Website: home-depot
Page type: customer-info-address
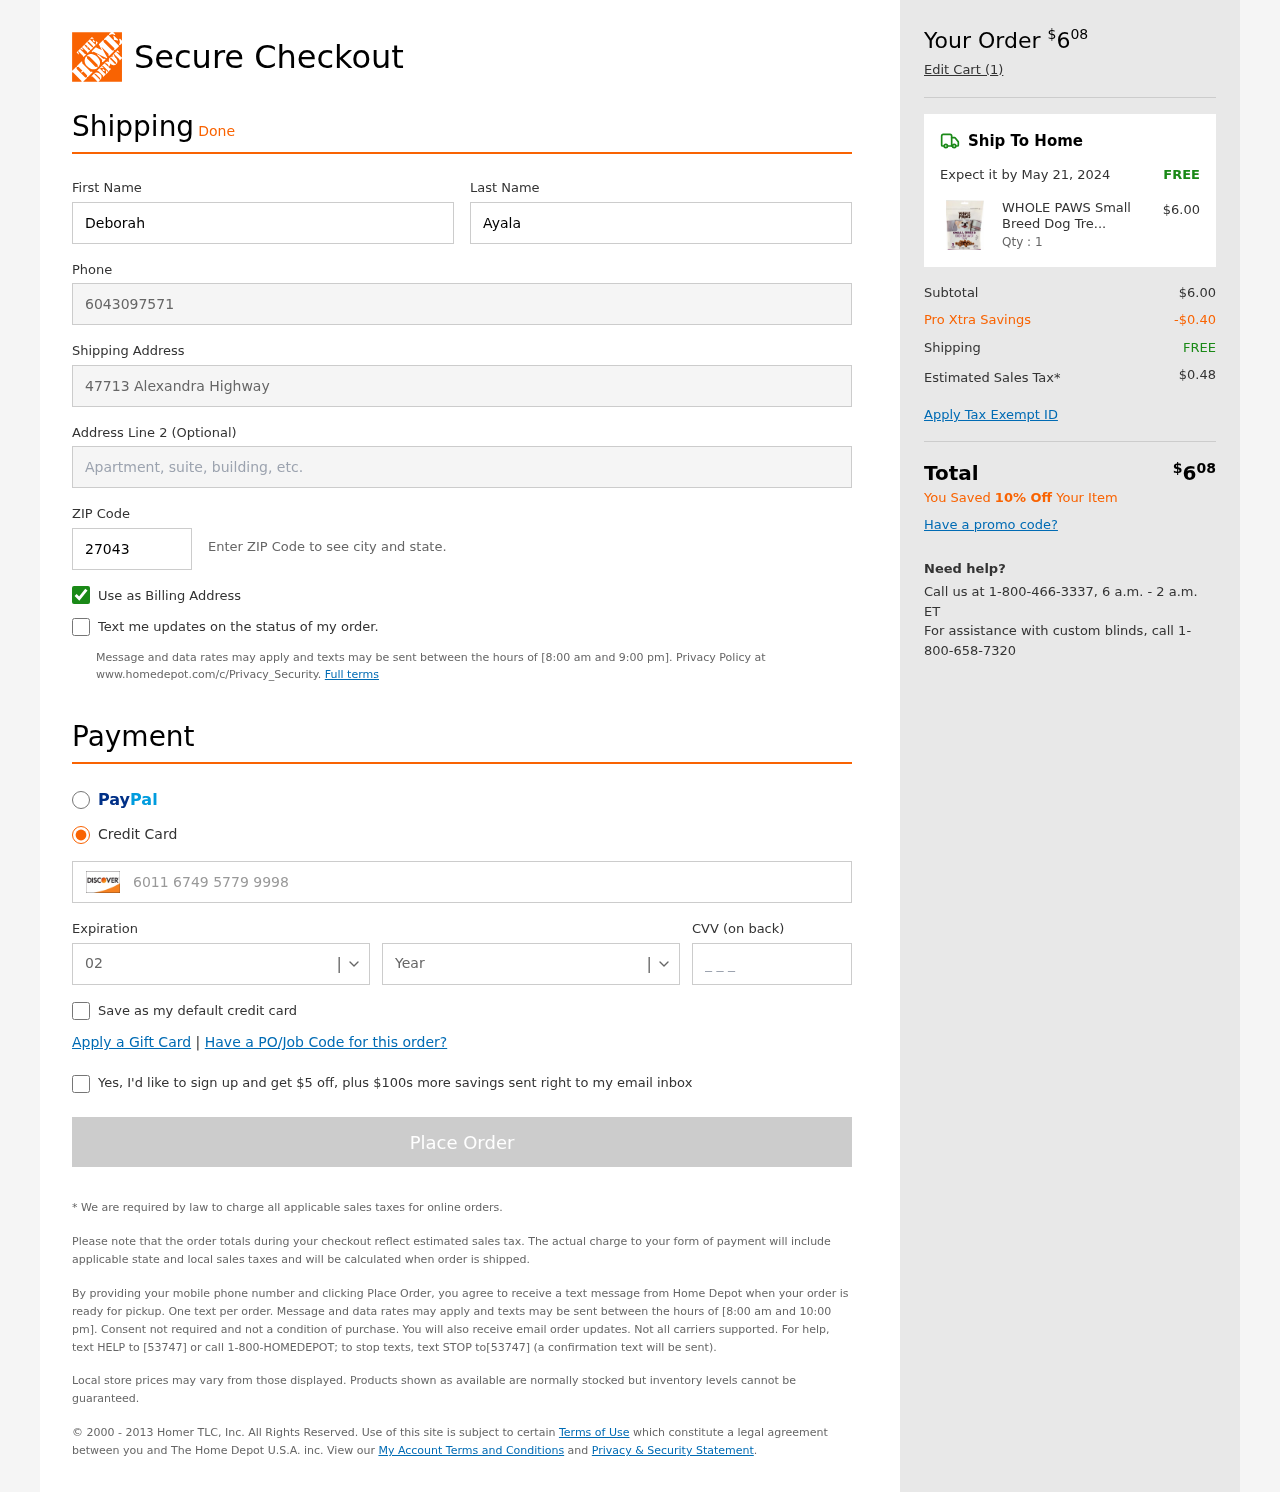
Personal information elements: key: PII_CARD_CVV
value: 209
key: PII_CARD_EXPIRY_MONTH
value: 02
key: PII_CARD_EXPIRY_YEAR
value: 26
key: PII_CARD_NUMBER
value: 6011 6749 5779 9998
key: PII_FIRSTNAME
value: Deborah
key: PII_LASTNAME
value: Ayala
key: PII_PHONE
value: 6043097571
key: PII_POSTCODE
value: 27043
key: PII_STREET
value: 47713 Alexandra Highway
Product elements: key: PRODUCT1_NAME
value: WHOLE PAWS Small Breed Dog Treat, 6 OZ
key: PRODUCT1_PRICE
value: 6
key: PRODUCT1_QUANTITY
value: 1
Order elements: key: ORDER_TOTAL
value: $608
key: ORDER_NUM_ITEMS
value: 1
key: ORDER_DELIVERY_DATE
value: May 21, 2024
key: ORDER_SHIPPING_COST
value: FREE
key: ORDER_SUBTOTAL
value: $6.00
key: ORDER_DISCOUNT
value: -$0.40
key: ORDER_SHIPPING_COST2
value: FREE
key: ORDER_TAX
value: $0.48
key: ORDER_TOTAL2
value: $608
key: ORDER_SAVINGS_MESSAGE
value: You Saved 10% Off Your Item